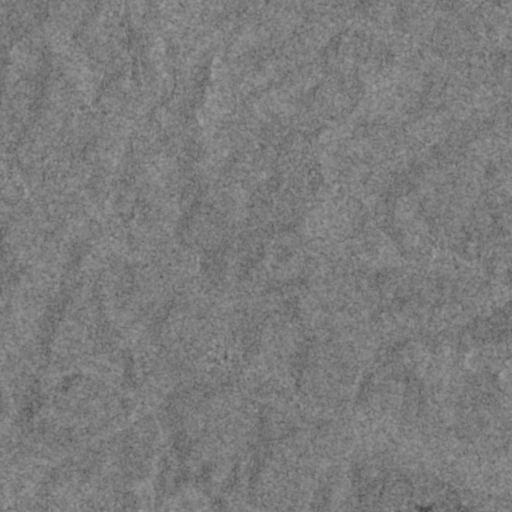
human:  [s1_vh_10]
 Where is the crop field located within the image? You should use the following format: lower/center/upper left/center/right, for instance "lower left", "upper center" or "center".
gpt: The crop field is located in the lower of the image.
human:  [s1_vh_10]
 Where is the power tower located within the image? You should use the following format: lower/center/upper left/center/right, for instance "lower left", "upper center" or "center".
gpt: The power tower is located in the upper right of the image.
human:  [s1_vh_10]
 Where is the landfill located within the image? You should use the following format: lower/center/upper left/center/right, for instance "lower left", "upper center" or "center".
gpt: There is no landfill in the image.

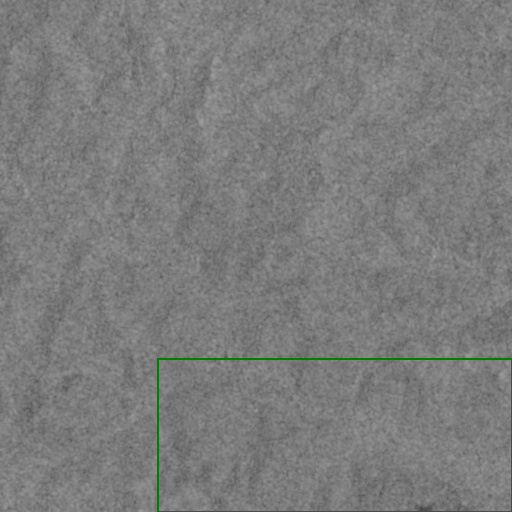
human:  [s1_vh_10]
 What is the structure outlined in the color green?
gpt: The structure outlined in green is a crop field.
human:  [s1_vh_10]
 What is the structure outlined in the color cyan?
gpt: There is no cyan outline.